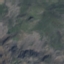
Label: HerbaceousVegetation